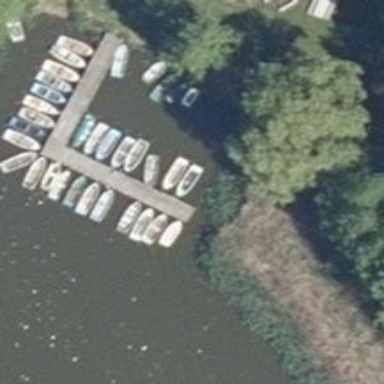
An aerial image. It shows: Commercial mooring pier.